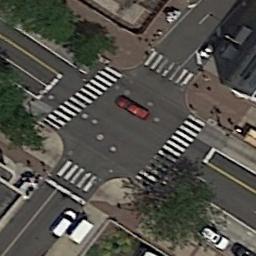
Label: intersection